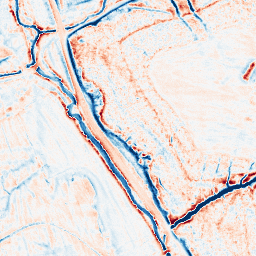
Category: edge_preserving
Decomposition family: anisotropic_diffusion
Decomposition parameters: iterations: 20
kappa: 10
gamma: 0.2
Upsampling method: quartic
Upsampling parameters: scale: 8
Upsampling scale: 8